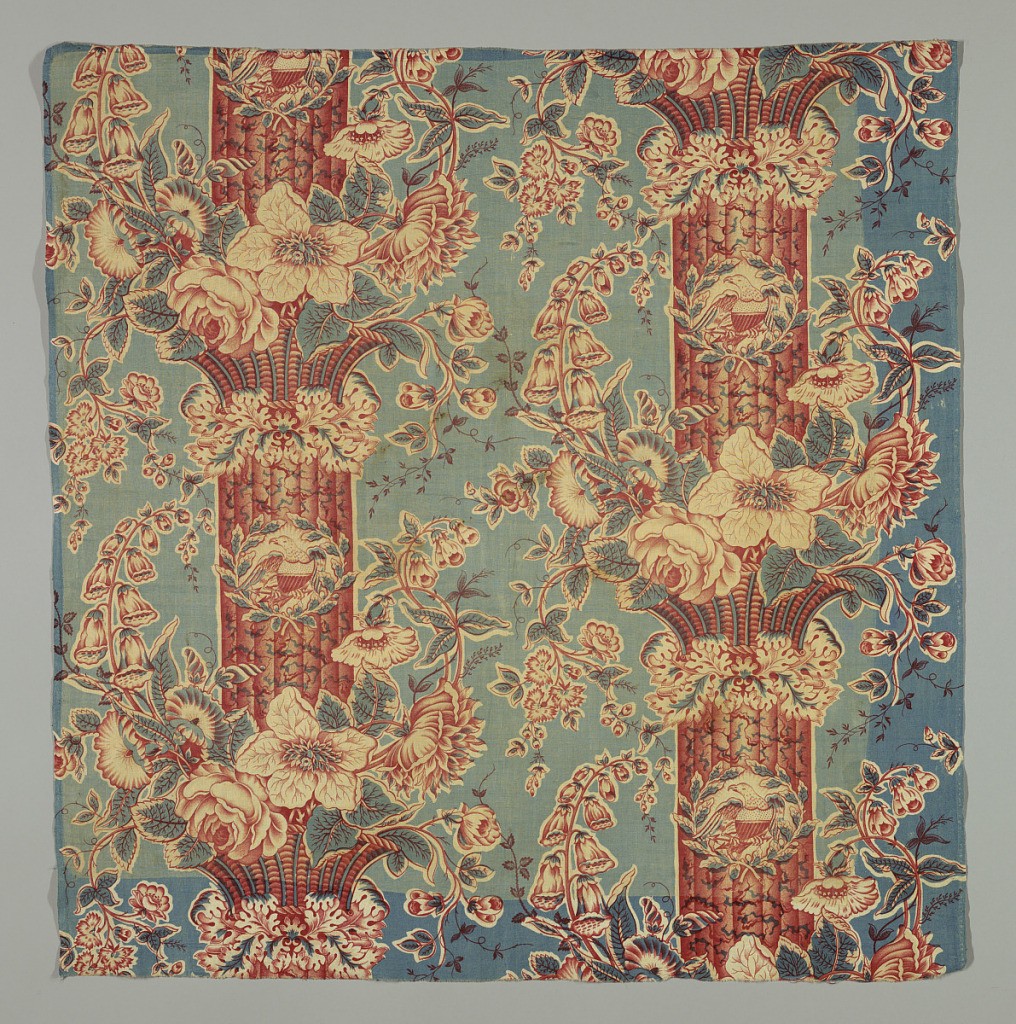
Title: Textile
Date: ca. 1850
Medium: cotton Technique: roller and block printed, glazed
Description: Pillar print of two vertical fluted columns with baskets of flowers used as capitals. Appearing on the column, between the baskets, is a wreath enclosing an American eagle with a shield flag.